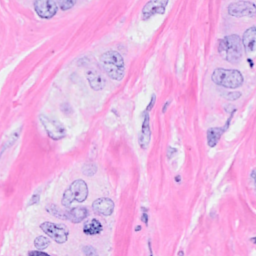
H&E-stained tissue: Breast